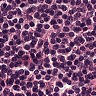
Metastatic tissue present: no